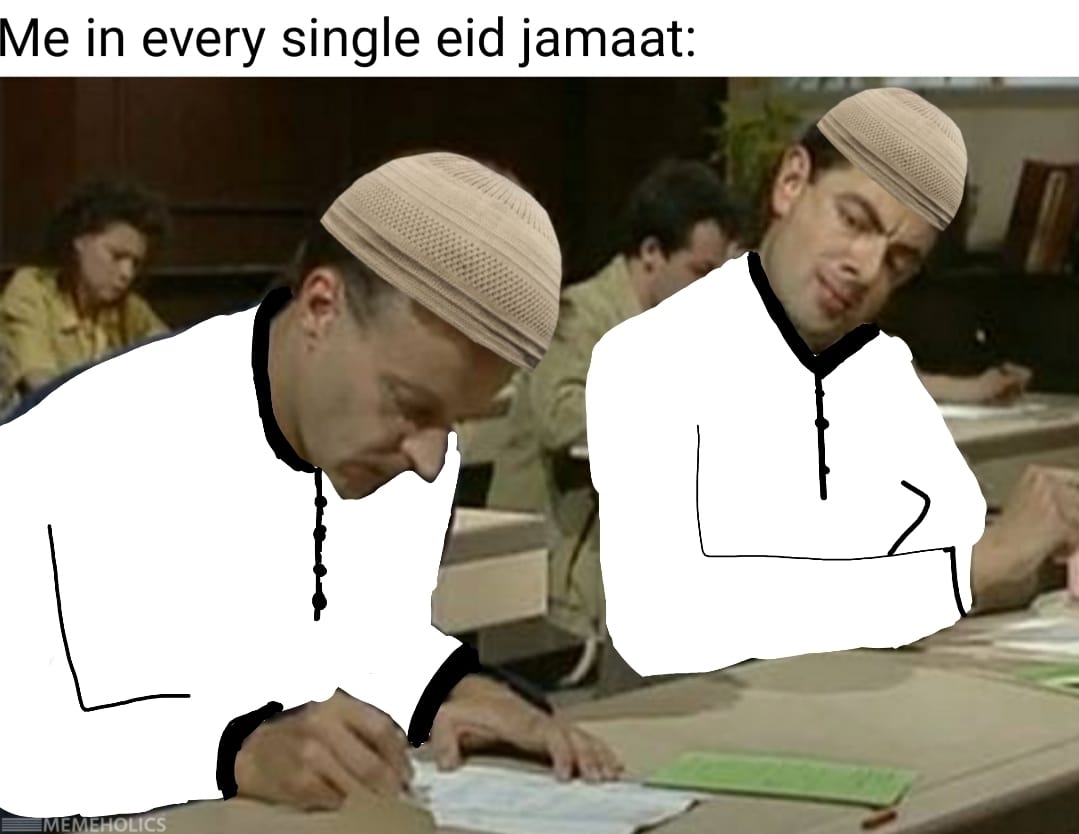
Caption: Me in every single eid jamaat:
Label: non-hate